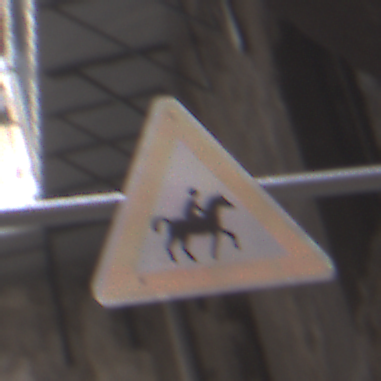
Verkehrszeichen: ReiterLinks
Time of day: Midday
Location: Outdoor (Urban)
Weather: PartlyCloudy
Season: NotSpecified
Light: Natural